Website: home-depot
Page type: payment
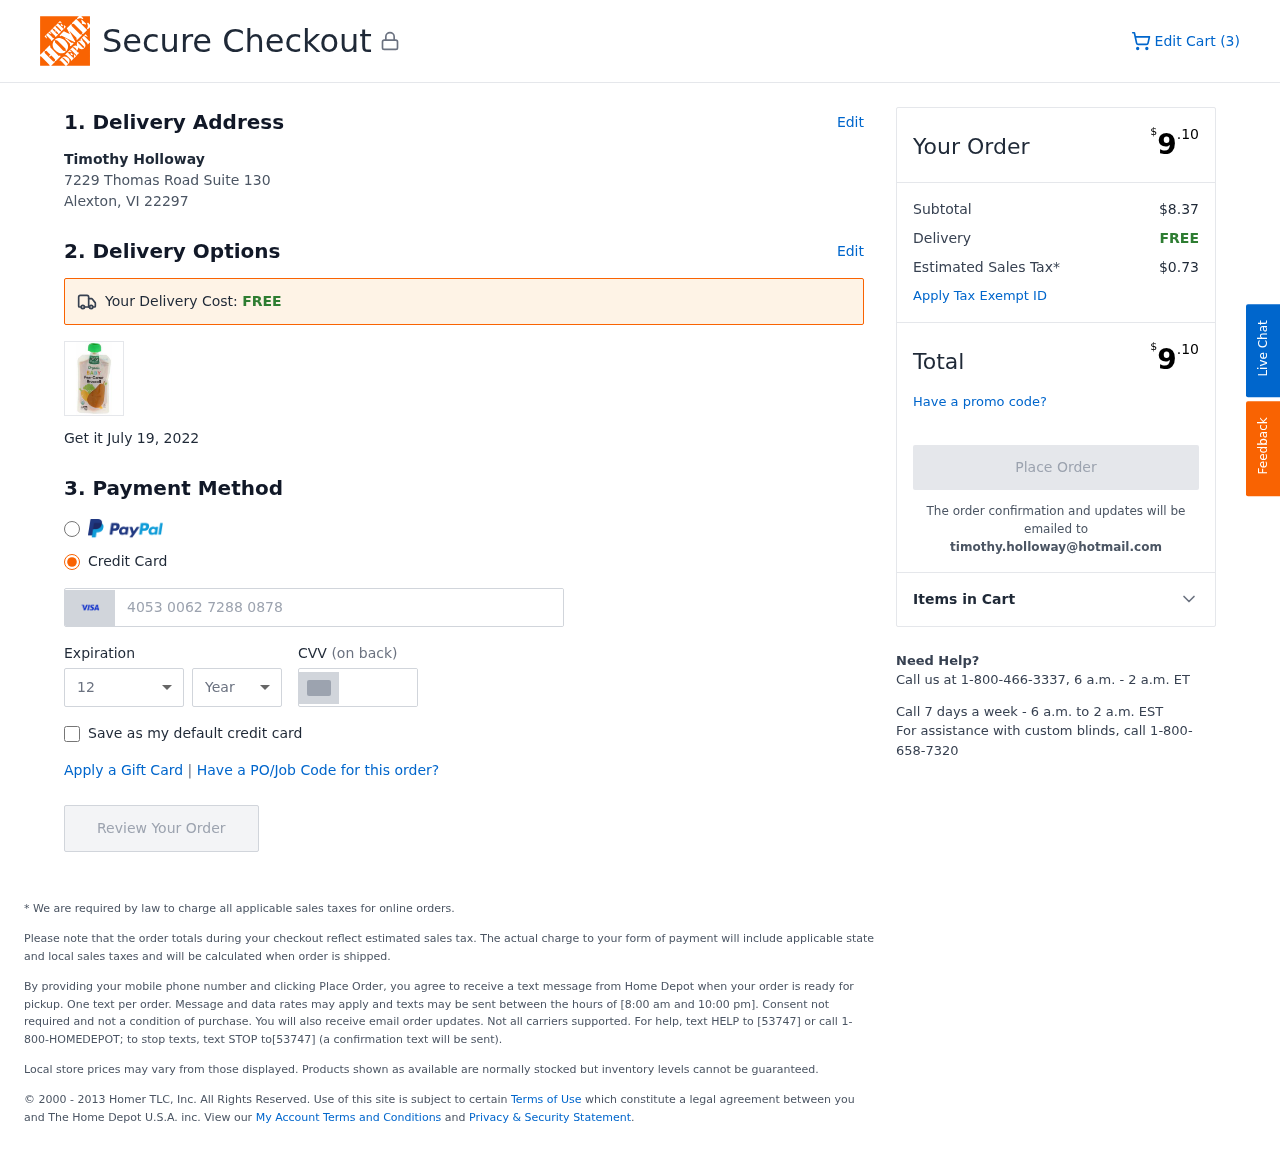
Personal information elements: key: PII_CARD_CVV
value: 094
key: PII_CARD_EXPIRY_MONTH
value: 12
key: PII_CARD_EXPIRY_YEAR
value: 28
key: PII_CARD_NUMBER
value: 4053 0062 7288 0878
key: PII_CITY_STATE_ZIP
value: Alexton, VI 22297
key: PII_EMAIL
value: timothy.holloway@hotmail.com
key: PII_FULLNAME
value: Timothy Holloway
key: PII_STREET
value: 7229 Thomas Road Suite 130
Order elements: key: ORDER_NUM_ITEMS
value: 3
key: ORDER_DELIVERY_DATE
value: July 19, 2022
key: ORDER_TOTAL
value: $9.10
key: ORDER_SUBTOTAL
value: $8.37
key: ORDER_SHIPPING_COST
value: FREE
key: ORDER_TAX
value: $0.73